Question: I have an option to export the datatable to an excel sheet.
I am tryin to set the font type as "Calibri" for all the cell in the sheet.
But the below code is assigning only the font type for the header not for the rest of the cells
'''
public void exportToXLS(Object document) {
HSSFWorkbook wb = (HSSFWorkbook) document;
HSSFSheet sheet = wb.getSheetAt(0);
wb.setSheetName(0, "report_lists"); // set sheet name
sheet.shiftRows(0, sheet.getLastRowNum(), 4); // shifting the rows to
HSSFRow header = sheet.getRow(4);
header.getCell(1).setCellValue("Test Group");
header.getCell(2).setCellValue("Category");
HSSFRow firstrow = sheet.getRow(0);
firstrow.createCell(0).setCellValue("Actuals");
SimpleDateFormat sdf = new SimpleDateFormat(
"EEE MMM d HH:mm:ss 'CDT' yyyy ");
Date date = new Date();
sdf.setTimeZone(TimeZone.getTimeZone("GMT-5"));
String reportDate = sdf.format(date);
HSSFRow thirdrow = sheet.getRow(3);
thirdrow.createCell(0).setCellValue(reportDate);
HSSFCellStyle cellStyle = wb.createCellStyle();
cellStyle.setFillForegroundColor(HSSFColor.YELLOW.index);
cellStyle.setFillPattern(HSSFCellStyle.SOLID_FOREGROUND);
HSSFFont fontHeader = (HSSFFont) wb.createFont();
fontHeader.setFontName("Calibri");
cellStyle.setFont(fontHeader);
System.out.println(" header.getPhysicalNumberOfCells();::::"
+ header.getPhysicalNumberOfCells());
//only for changing font for header
for (int i = 0; i < header.getPhysicalNumberOfCells(); i++) {
HSSFCell cell = header.getCell(i);
cell.setCellStyle(cellStyle);
// sheet.setDefaultColumnStyle(i, cellStyle);
}
System.out.println("sheet.getLastRowNum():::" + sheet.getLastRowNum());
for (int j = 1; j < sheet.getPhysicalNumberOfRows(); j++) {
HSSFRow row = sheet.getRow(j);
if (row != null) {
System.out.println(" j>>>" + j);
// you can add sysout or debug here to check if all row passed
// successfully
for (int i = 0; i < row.getPhysicalNumberOfCells(); i++) {
HSSFCell cell = row.getCell(i);
if (cell != null) {
System.out.println(" i++" + i);
// you can add sysout or debug here to check if all cell
// passed successfully
HSSFCell celll = header.getCell(i);
celll.setCellStyle(cellStyle);
}
}
}
}
}
'''
Here is the screen shot of the excel:

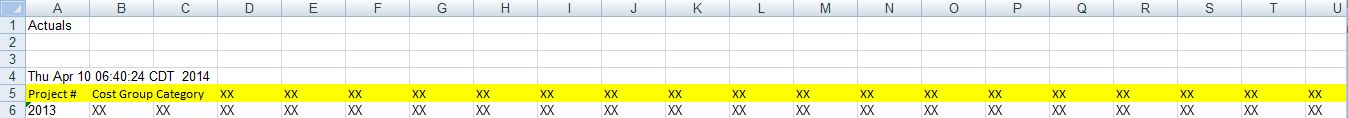
Answer: edit your code became like this :
'''
public void exportToXLS(Object document) {
HSSFWorkbook wb = (HSSFWorkbook) document;
HSSFSheet sheet = wb.getSheetAt(0);
wb.setSheetName(0, "report_lists"); // set sheet name
sheet.shiftRows(0, sheet.getLastRowNum(), 4); // shifting the rows to
HSSFRow header = sheet.getRow(4);
header.getCell(1).setCellValue("Test Group");
header.getCell(2).setCellValue("Category");
HSSFRow firstrow = sheet.getRow(0);
firstrow.createCell(0).setCellValue("Actuals");
SimpleDateFormat sdf = new SimpleDateFormat(
"EEE MMM d HH:mm:ss 'CDT' yyyy ");
Date date = new Date();
sdf.setTimeZone(TimeZone.getTimeZone("GMT-5"));
String reportDate = sdf.format(date);
HSSFRow thirdrow = sheet.getRow(3);
thirdrow.createCell(0).setCellValue(reportDate);
HSSFCellStyle cellStyle = wb.createCellStyle();
cellStyle.setFillForegroundColor(HSSFColor.YELLOW.index);
cellStyle.setFillPattern(HSSFCellStyle.SOLID_FOREGROUND);
HSSFFont fontHeader = (HSSFFont) wb.createFont();
fontHeader.setFontName("Calibri");
cellStyle.setFont(fontHeader);
System.out.println(" header.getPhysicalNumberOfCells();::::"
+ header.getPhysicalNumberOfCells());
//only for changing font for header
//for (int i = 0; i < header.getPhysicalNumberOfCells(); i++) {
// HSSFCell cell = header.getCell(i);
// cell.setCellStyle(cellStyle);
// sheet.setDefaultColumnStyle(i, cellStyle);
//} you dont need this because the code bellow will change all style including header
System.out.println("sheet.getLastRowNum():::" + sheet.getLastRowNum());
for (int j = 1; j < sheet.getPhysicalNumberOfRows(); j++) {
HSSFRow row = sheet.getRow(j);
if (row != null) {
System.out.println(" j>>>" + j);
// you can add sysout or debug here to check if all row passed
// successfully
for (int i = 0; i < row.getPhysicalNumberOfCells(); i++) {
HSSFCell cell = row.getCell(i);
if (cell != null) {
System.out.println(" i++" + i);
//HSSFCell celll = header.getCell(i); <<you also don't need this, this is the root of your problem, you choose to change header only instead of already declares cell
cell.setCellStyle(cellStyle);
}
}
}
}
}
'''